Interaction volume radius: 10 \u00c5
Interaction volume height: 10 \u00c5
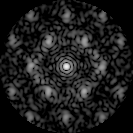
Disorder parameter: 0.5858